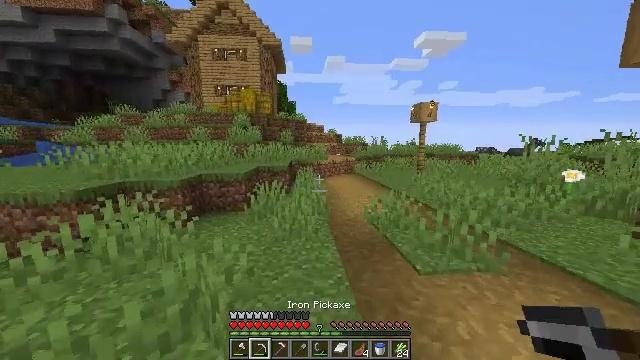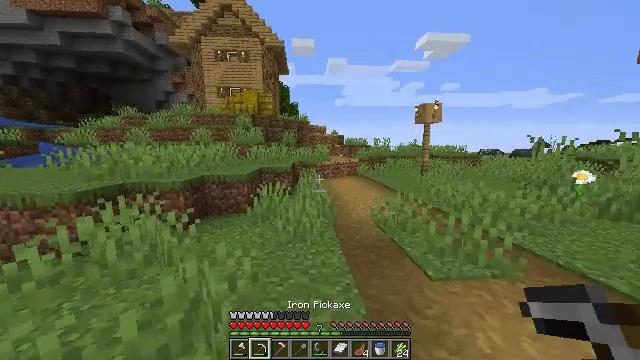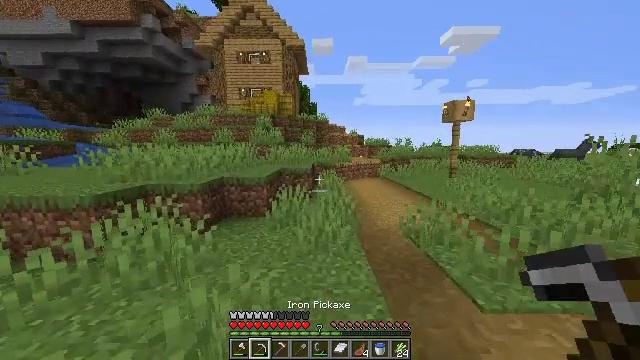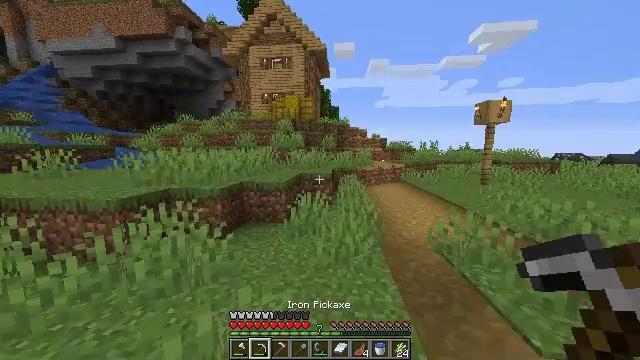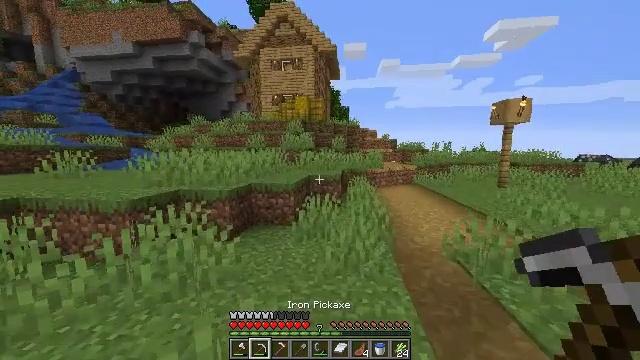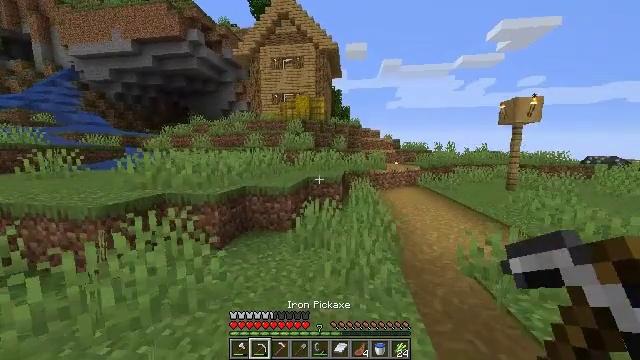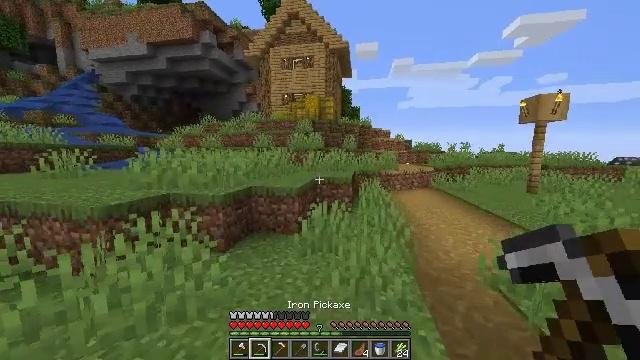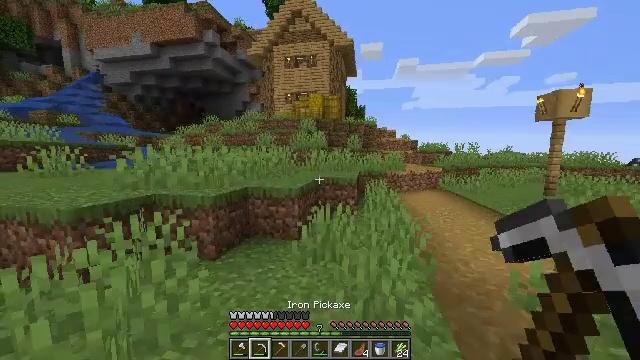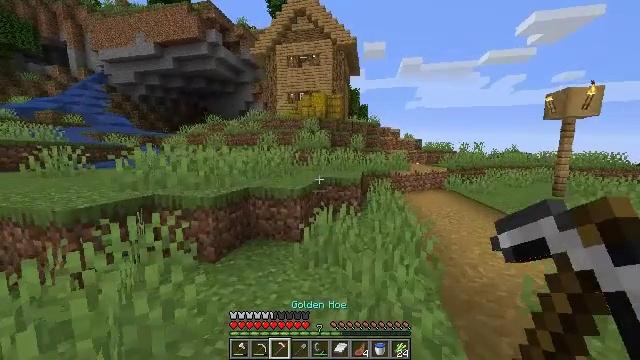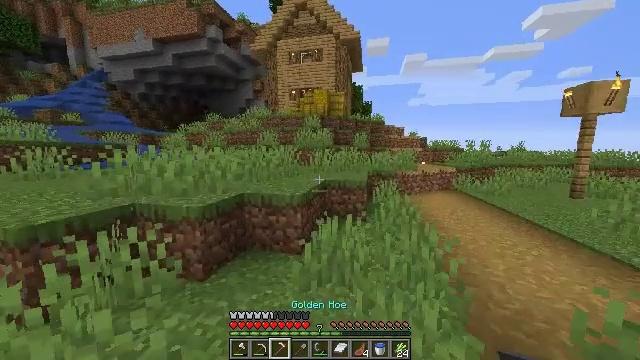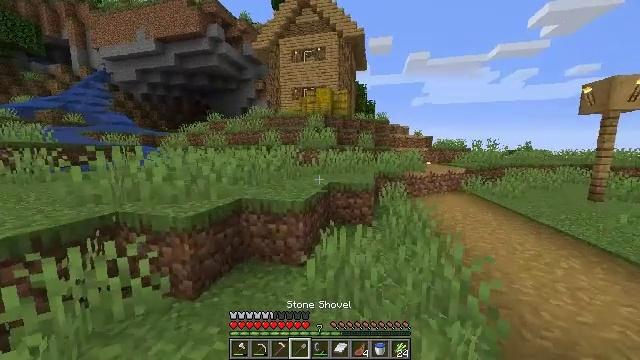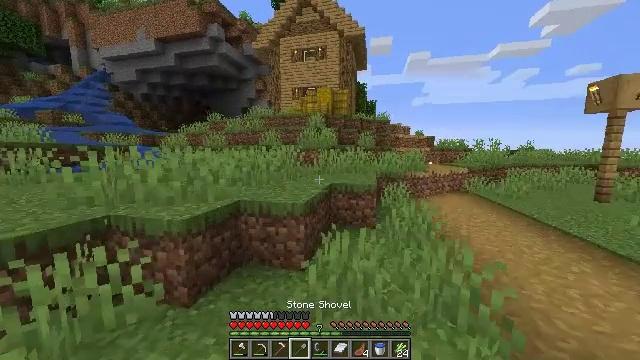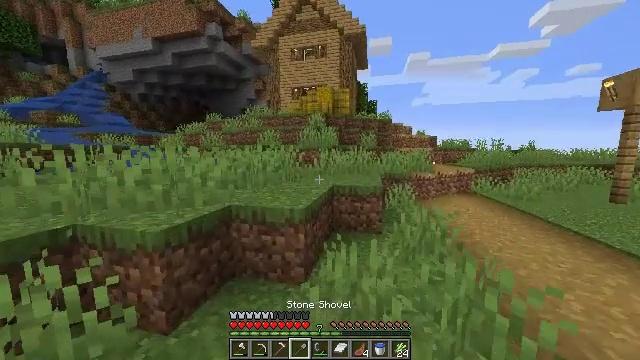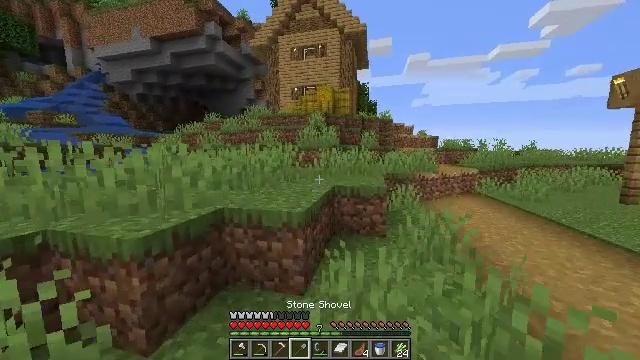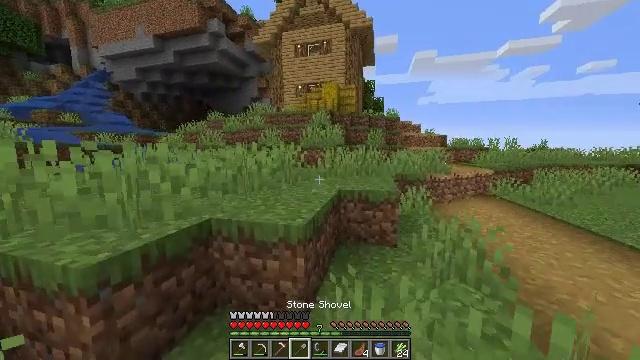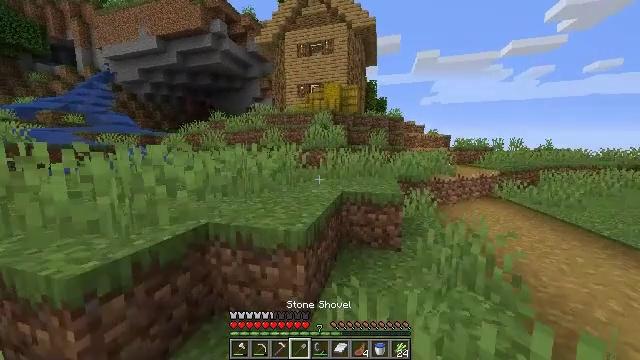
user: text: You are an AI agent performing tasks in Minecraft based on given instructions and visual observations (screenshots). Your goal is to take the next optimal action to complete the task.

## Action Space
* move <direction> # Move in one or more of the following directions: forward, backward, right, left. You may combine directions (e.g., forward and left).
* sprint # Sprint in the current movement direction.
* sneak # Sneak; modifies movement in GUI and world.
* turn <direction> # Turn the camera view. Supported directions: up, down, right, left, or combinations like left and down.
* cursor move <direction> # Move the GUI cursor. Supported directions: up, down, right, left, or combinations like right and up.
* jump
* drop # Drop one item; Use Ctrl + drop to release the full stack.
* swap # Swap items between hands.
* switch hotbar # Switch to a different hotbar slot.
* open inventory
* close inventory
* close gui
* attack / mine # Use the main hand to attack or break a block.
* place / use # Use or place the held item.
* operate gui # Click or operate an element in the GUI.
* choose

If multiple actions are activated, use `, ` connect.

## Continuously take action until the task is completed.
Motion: motion action
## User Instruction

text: Gather hay blocks from the farm.
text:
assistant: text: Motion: move forward, sprint
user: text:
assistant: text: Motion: move forward, sprint, turn left
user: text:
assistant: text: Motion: move forward, sprint, turn left and up
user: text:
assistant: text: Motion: move forward, sprint, turn left
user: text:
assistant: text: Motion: move forward, sprint
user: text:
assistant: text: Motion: move forward, sprint, turn left
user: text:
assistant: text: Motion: move forward, sprint, turn left
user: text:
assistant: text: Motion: move forward, sprint
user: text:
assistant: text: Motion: move forward, sprint
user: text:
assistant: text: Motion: move forward, sprint
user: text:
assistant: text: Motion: move forward, sprint
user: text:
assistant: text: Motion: move forward, sprint
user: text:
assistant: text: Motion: move forward, sprint
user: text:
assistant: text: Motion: move forward, sprint, turn left
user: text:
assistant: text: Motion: move forward, sprint
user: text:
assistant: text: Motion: move forward, sprint
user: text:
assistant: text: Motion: move forward, sprint
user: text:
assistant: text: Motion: move forward, sprint
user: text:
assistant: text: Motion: move forward, sprint
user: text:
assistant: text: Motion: move forward, sprint, jump
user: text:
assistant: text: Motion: move forward, sprint, jump
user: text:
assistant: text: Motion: move forward, sprint, jump
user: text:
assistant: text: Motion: move forward, sprint, jump
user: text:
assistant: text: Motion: move forward, sprint, jump
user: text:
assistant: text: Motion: move forward, sprint, jump
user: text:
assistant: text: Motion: move forward, sprint, jump
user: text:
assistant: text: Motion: move forward, sprint, jump
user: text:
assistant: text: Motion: move forward, sprint
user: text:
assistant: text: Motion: move forward, sprint
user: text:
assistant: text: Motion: move forward, sprint